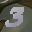
Label: 3